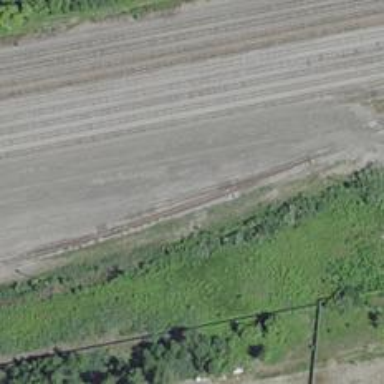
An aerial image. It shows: Abandoned railway yard.